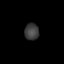
Tissue: lung
Cell type: Others
Senescence score: 0.2117
Nuclear area (px): 237
Mean DAPI intensity: 60.557